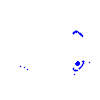
Particle: kaon